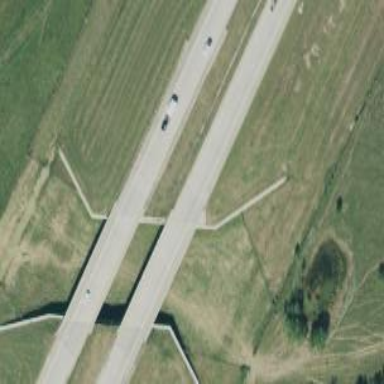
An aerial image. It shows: Bridge over motorway.